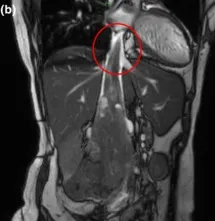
Superior portion of the IVC.
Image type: radiology (mri)